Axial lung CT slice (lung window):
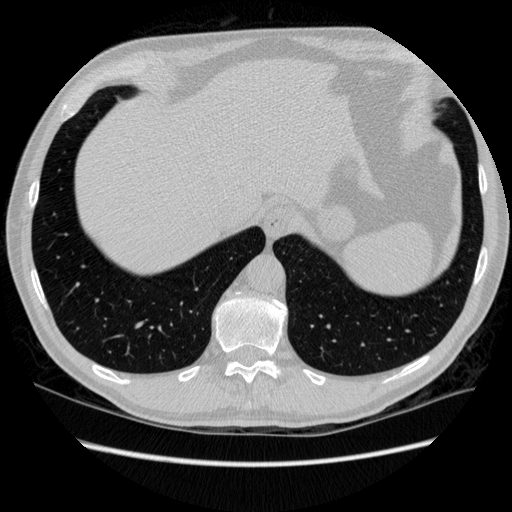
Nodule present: no